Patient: sex M, age 81
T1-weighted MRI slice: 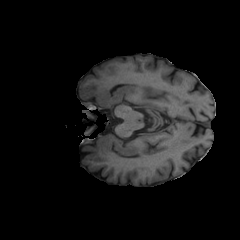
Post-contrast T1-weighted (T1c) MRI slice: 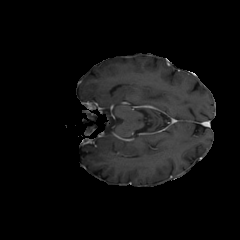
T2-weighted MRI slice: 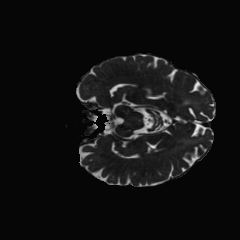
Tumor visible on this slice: no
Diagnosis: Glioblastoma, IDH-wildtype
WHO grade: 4